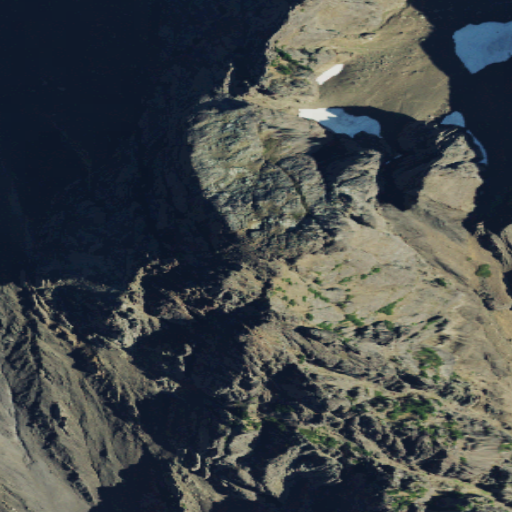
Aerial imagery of mountain in Washington named Buckhorn Mountain containing only barren land